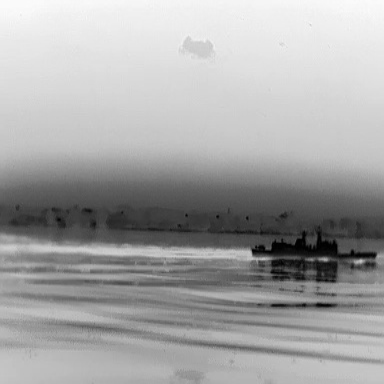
There is a warship in the infrared image.